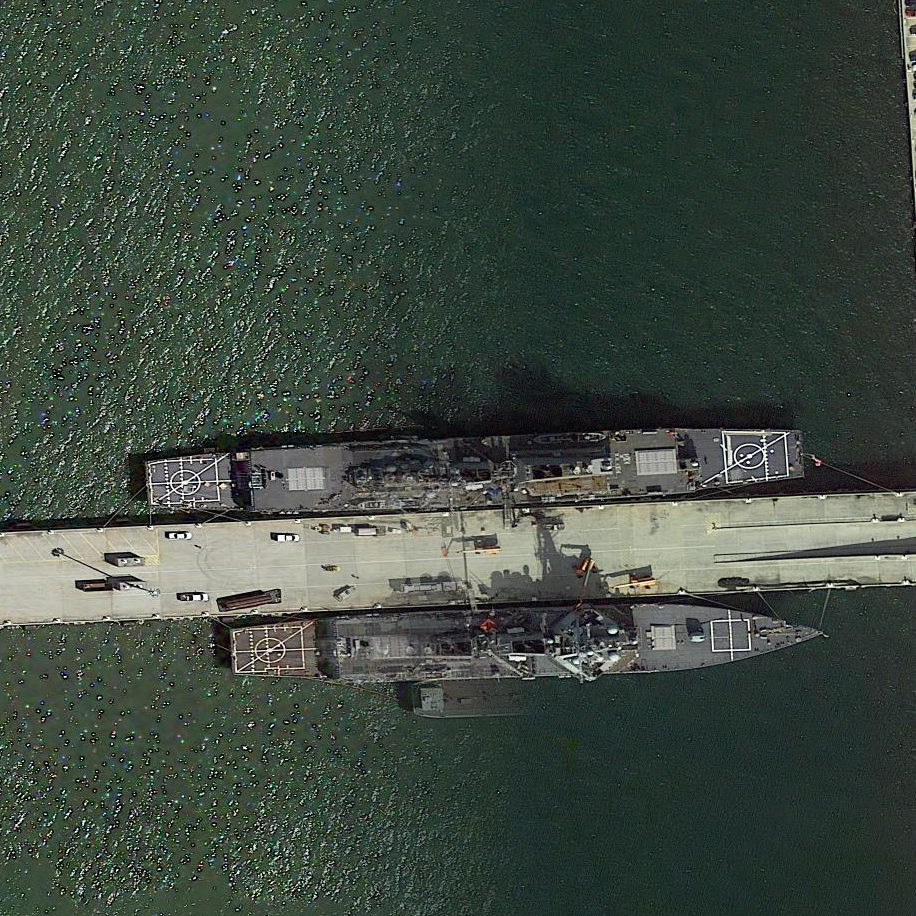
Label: destroyer